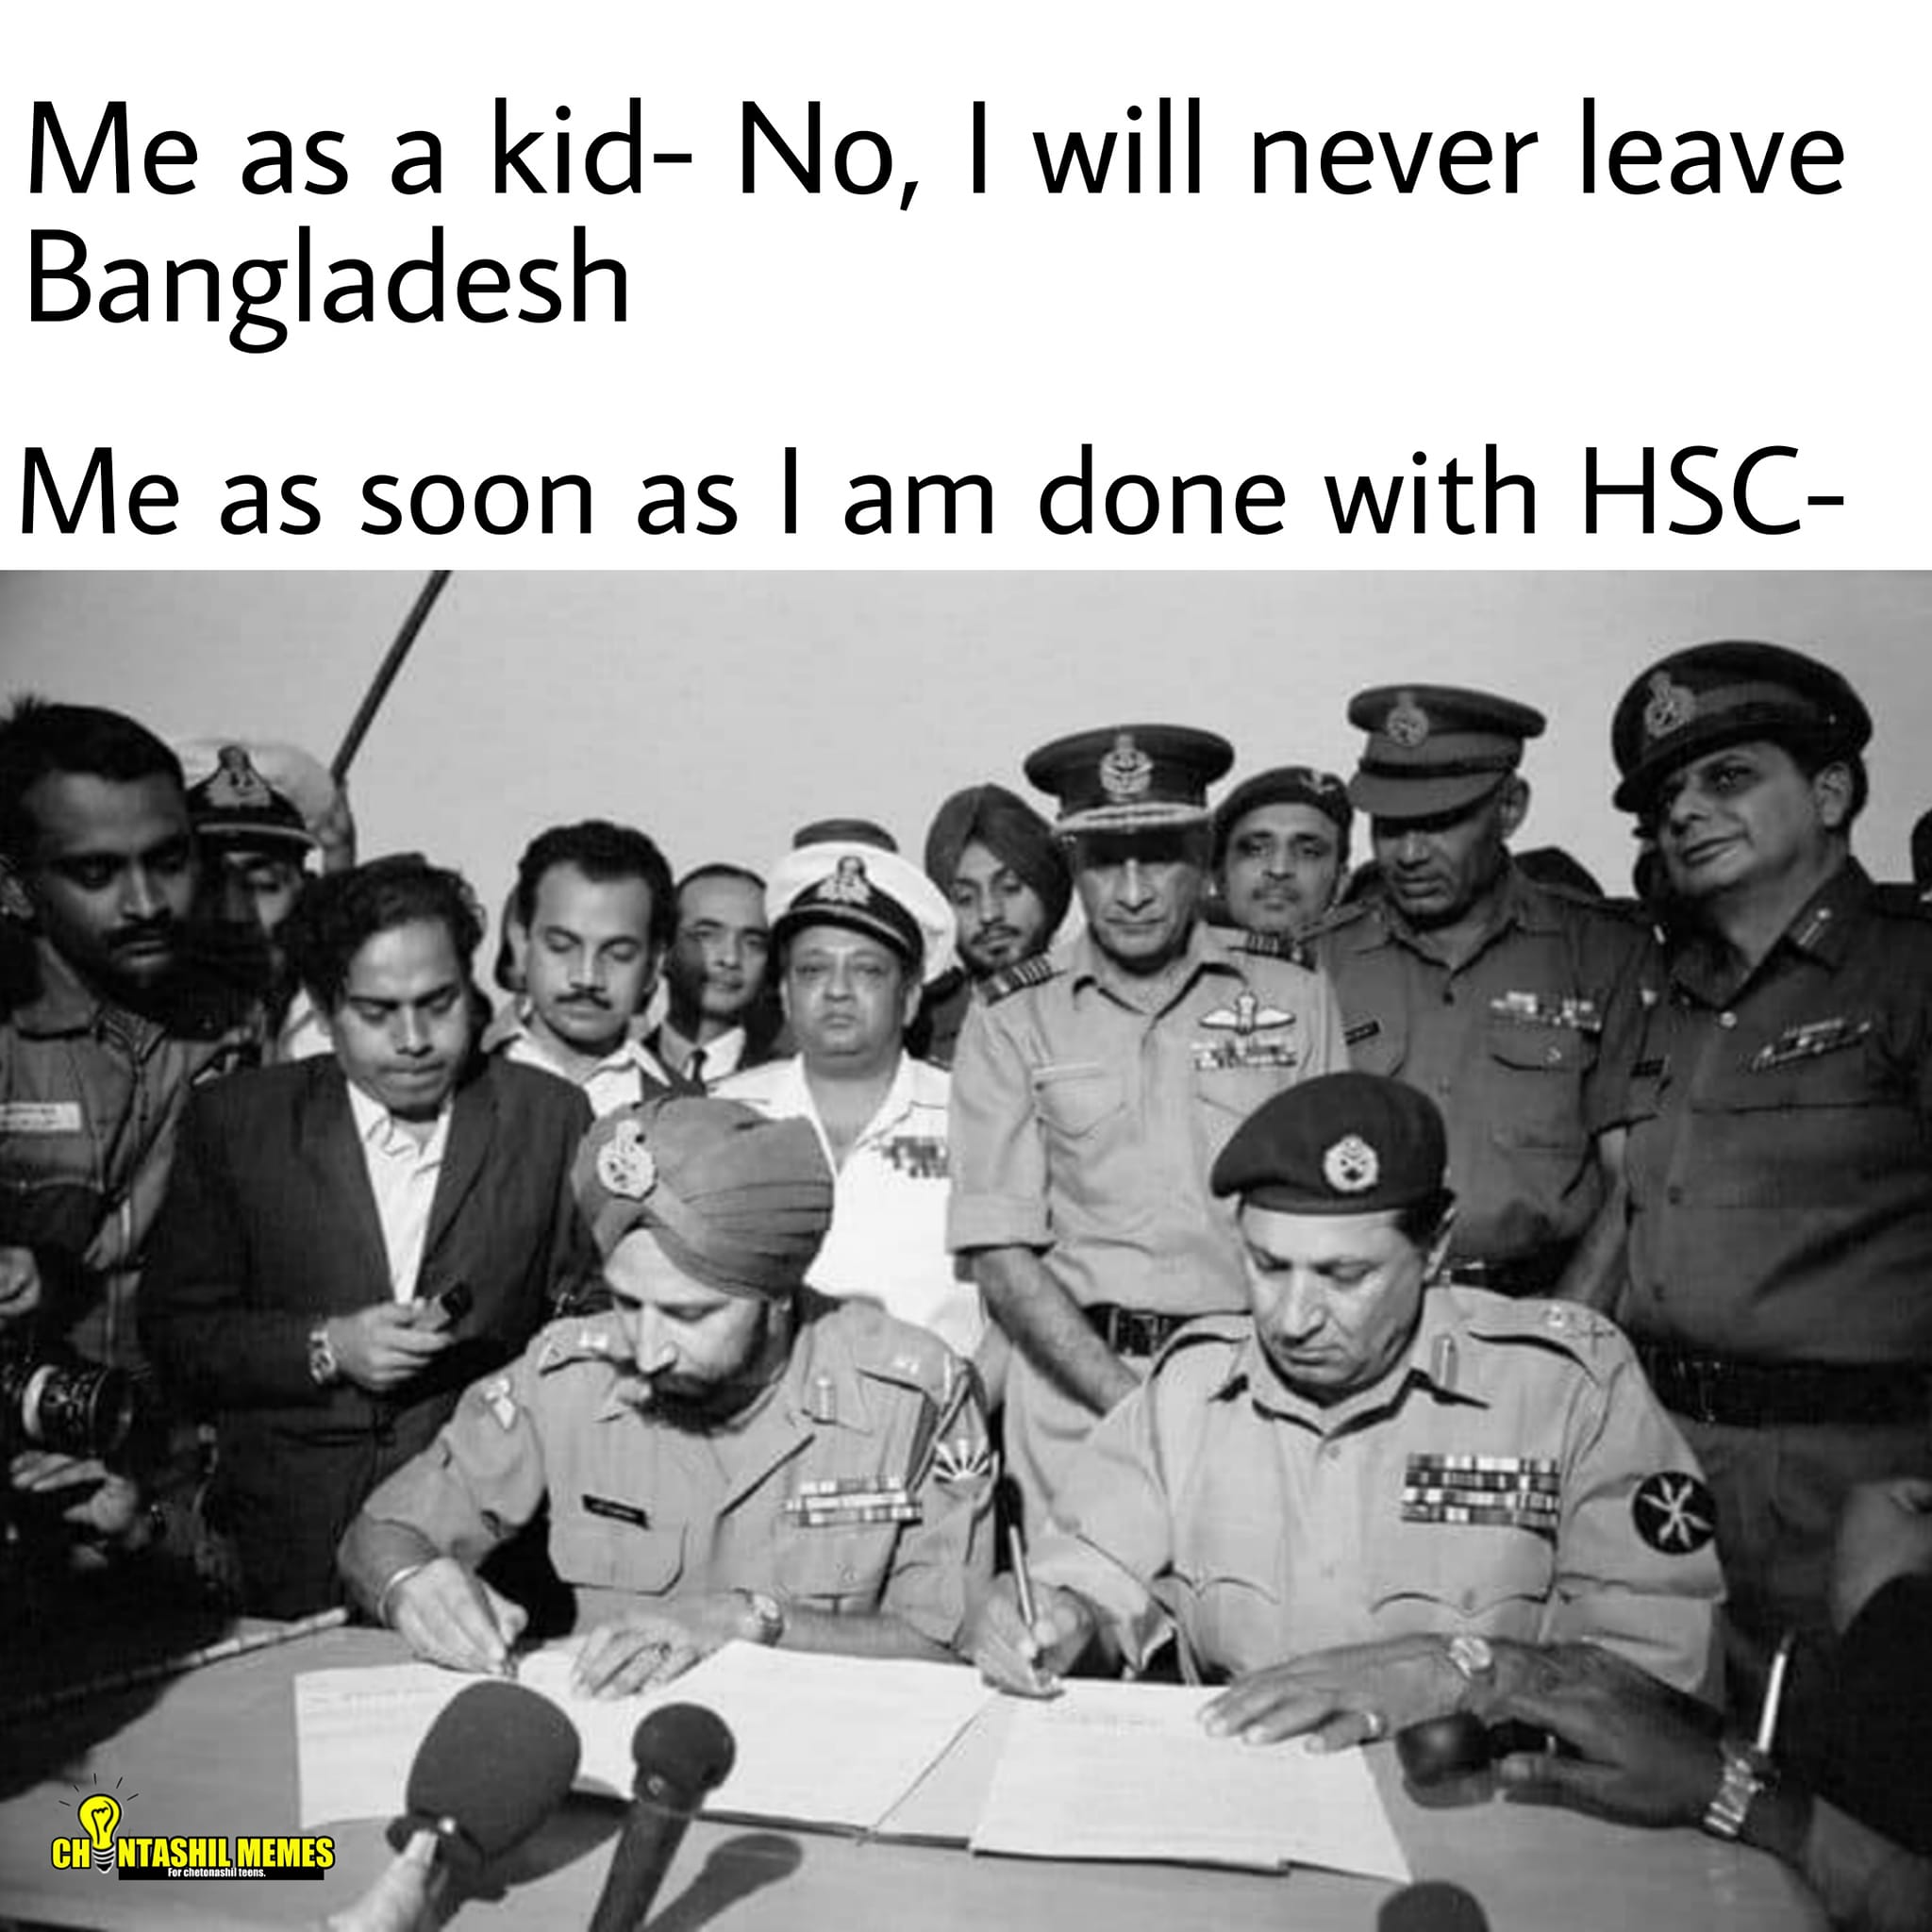
Caption: Me as a kid - No, I will never leave Bangladesh    Me as soon as I am done with HSC-
Label: non-hate